Question: My CI site will sometimes just hang - server seems to take forever to answer my request, i.e. when just loading the homepage, and other pages too. It's quite random and only does it sometimes.
I turned on profiling and hit the homepage, this was the result:

Here's the
'''
function index()
{
$this->output->enable_profiler(TRUE);
$this->benchmark->mark('template_sets_start');
$this->template->title('Yay, welcome to my site');
$this->template->js('home.js,cycle.js');
$this->benchmark->mark('template_set_end');
$this->benchmark->mark('template_load_start');
$this->template->load('template/home');
$this->benchmark->mark('template_load_end');
}
}
'''
Since the time returned for the template stuff is low, I can assume the lag isn't happening anywhere in the views.
An ideas or suggestions?
===EDIT===
One thing I found is the config is setting the base_url dynamically. Code below, could this potentially cause slow-dows?
'''
$config['base_url'] = ((isset($_SERVER['HTTPS']) && $_SERVER['HTTPS'] == "on") ? "https" : "http");
$config['base_url'] .= "://".$_SERVER['HTTP_HOST'];
$config['base_url'] .= str_replace(basename($_SERVER['SCRIPT_NAME']),"",$_SERVER['SCRIPT_NAME']);
'''
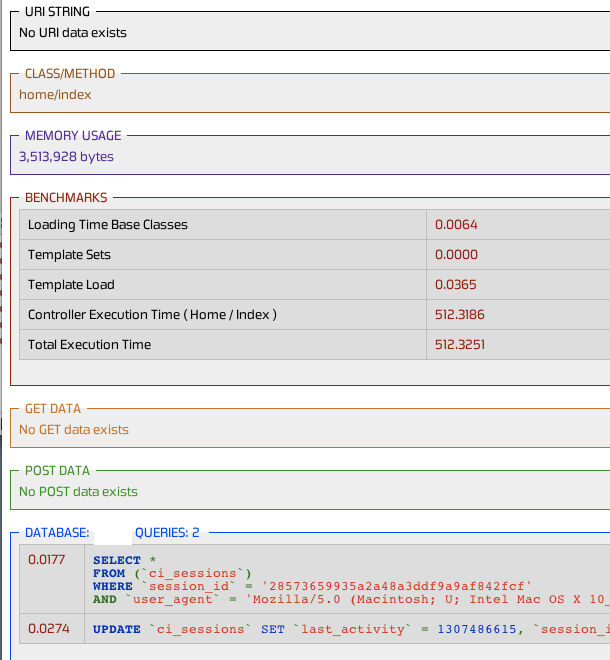
Answer: Execution time for "Template Sets" is 0.0000, because you missed "s" in mark's name.
Change:
'''
$this->benchmark->mark('template_set_end');
'''
to
'''
$this->benchmark->mark('template_sets_end');
'''